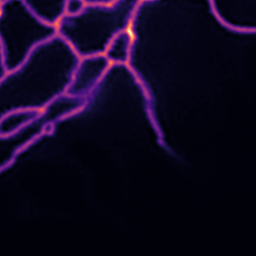
Label: Super-resolution ER image